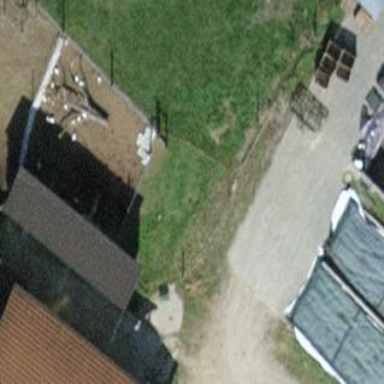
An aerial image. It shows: Shed building.